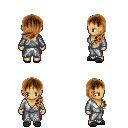
a pixel art fantasy rpg character, female body template, human, tanned skin, white robe, magenta pants, brown left-swept hairstyle, gray slippers, four views (front, back, left, right), 2x2 character sprite sheet, small pixel art, hard edges, no anti-aliasing